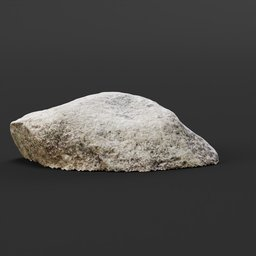
Label: nature